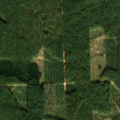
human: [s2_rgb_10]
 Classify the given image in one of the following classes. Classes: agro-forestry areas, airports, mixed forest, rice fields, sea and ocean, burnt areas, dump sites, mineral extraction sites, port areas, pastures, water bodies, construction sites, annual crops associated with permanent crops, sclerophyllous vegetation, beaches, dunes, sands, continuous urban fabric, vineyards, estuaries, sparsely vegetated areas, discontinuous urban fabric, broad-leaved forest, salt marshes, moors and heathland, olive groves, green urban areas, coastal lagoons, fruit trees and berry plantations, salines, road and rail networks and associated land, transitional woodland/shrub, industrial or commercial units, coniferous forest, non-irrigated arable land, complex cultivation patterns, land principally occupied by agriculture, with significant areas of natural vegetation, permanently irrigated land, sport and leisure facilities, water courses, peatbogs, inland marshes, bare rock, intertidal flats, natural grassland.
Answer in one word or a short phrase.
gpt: coniferous forest, mixed forest, transitional woodland/shrub